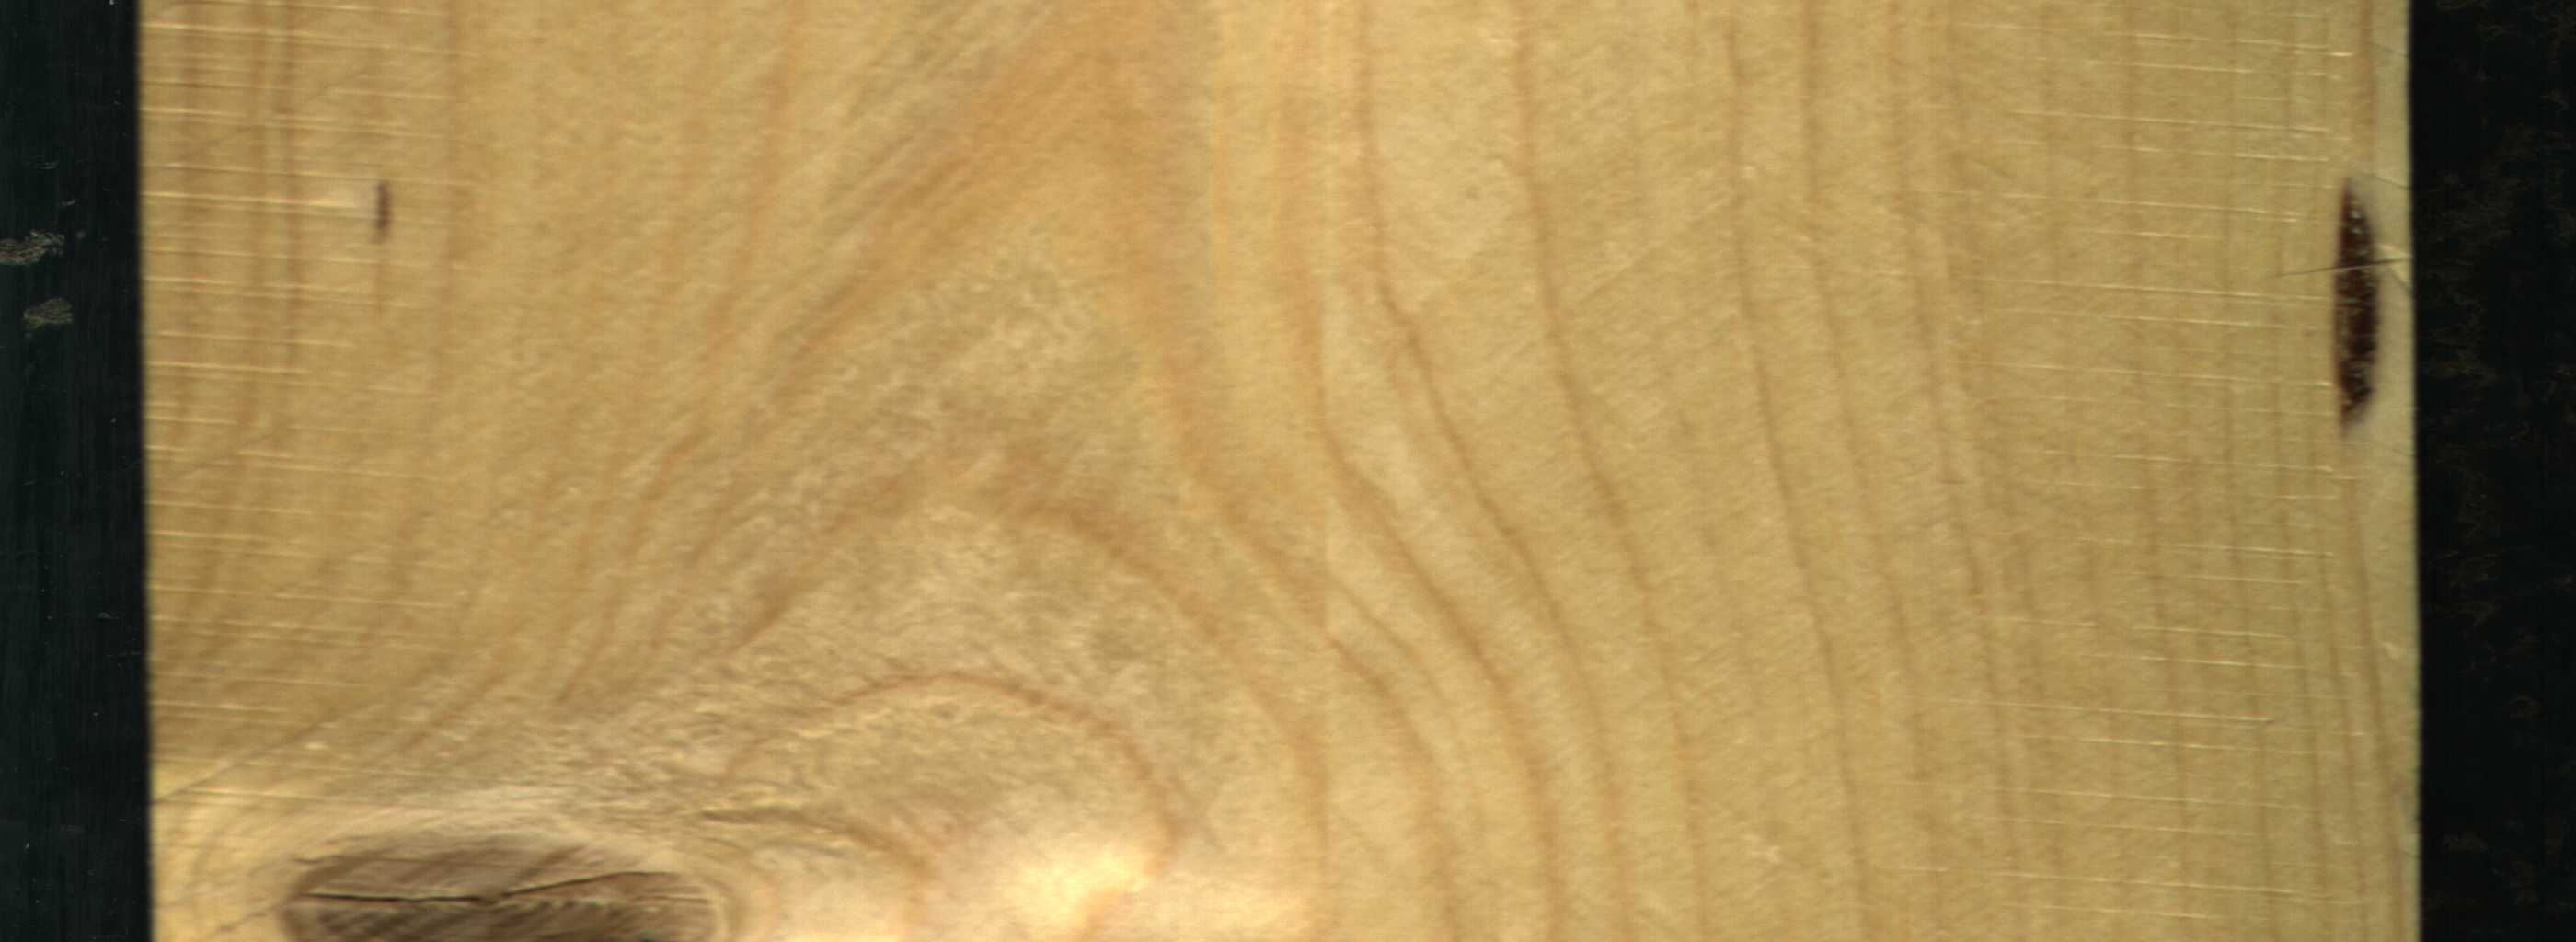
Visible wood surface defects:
resin
resin
knot_with_crack